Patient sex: F
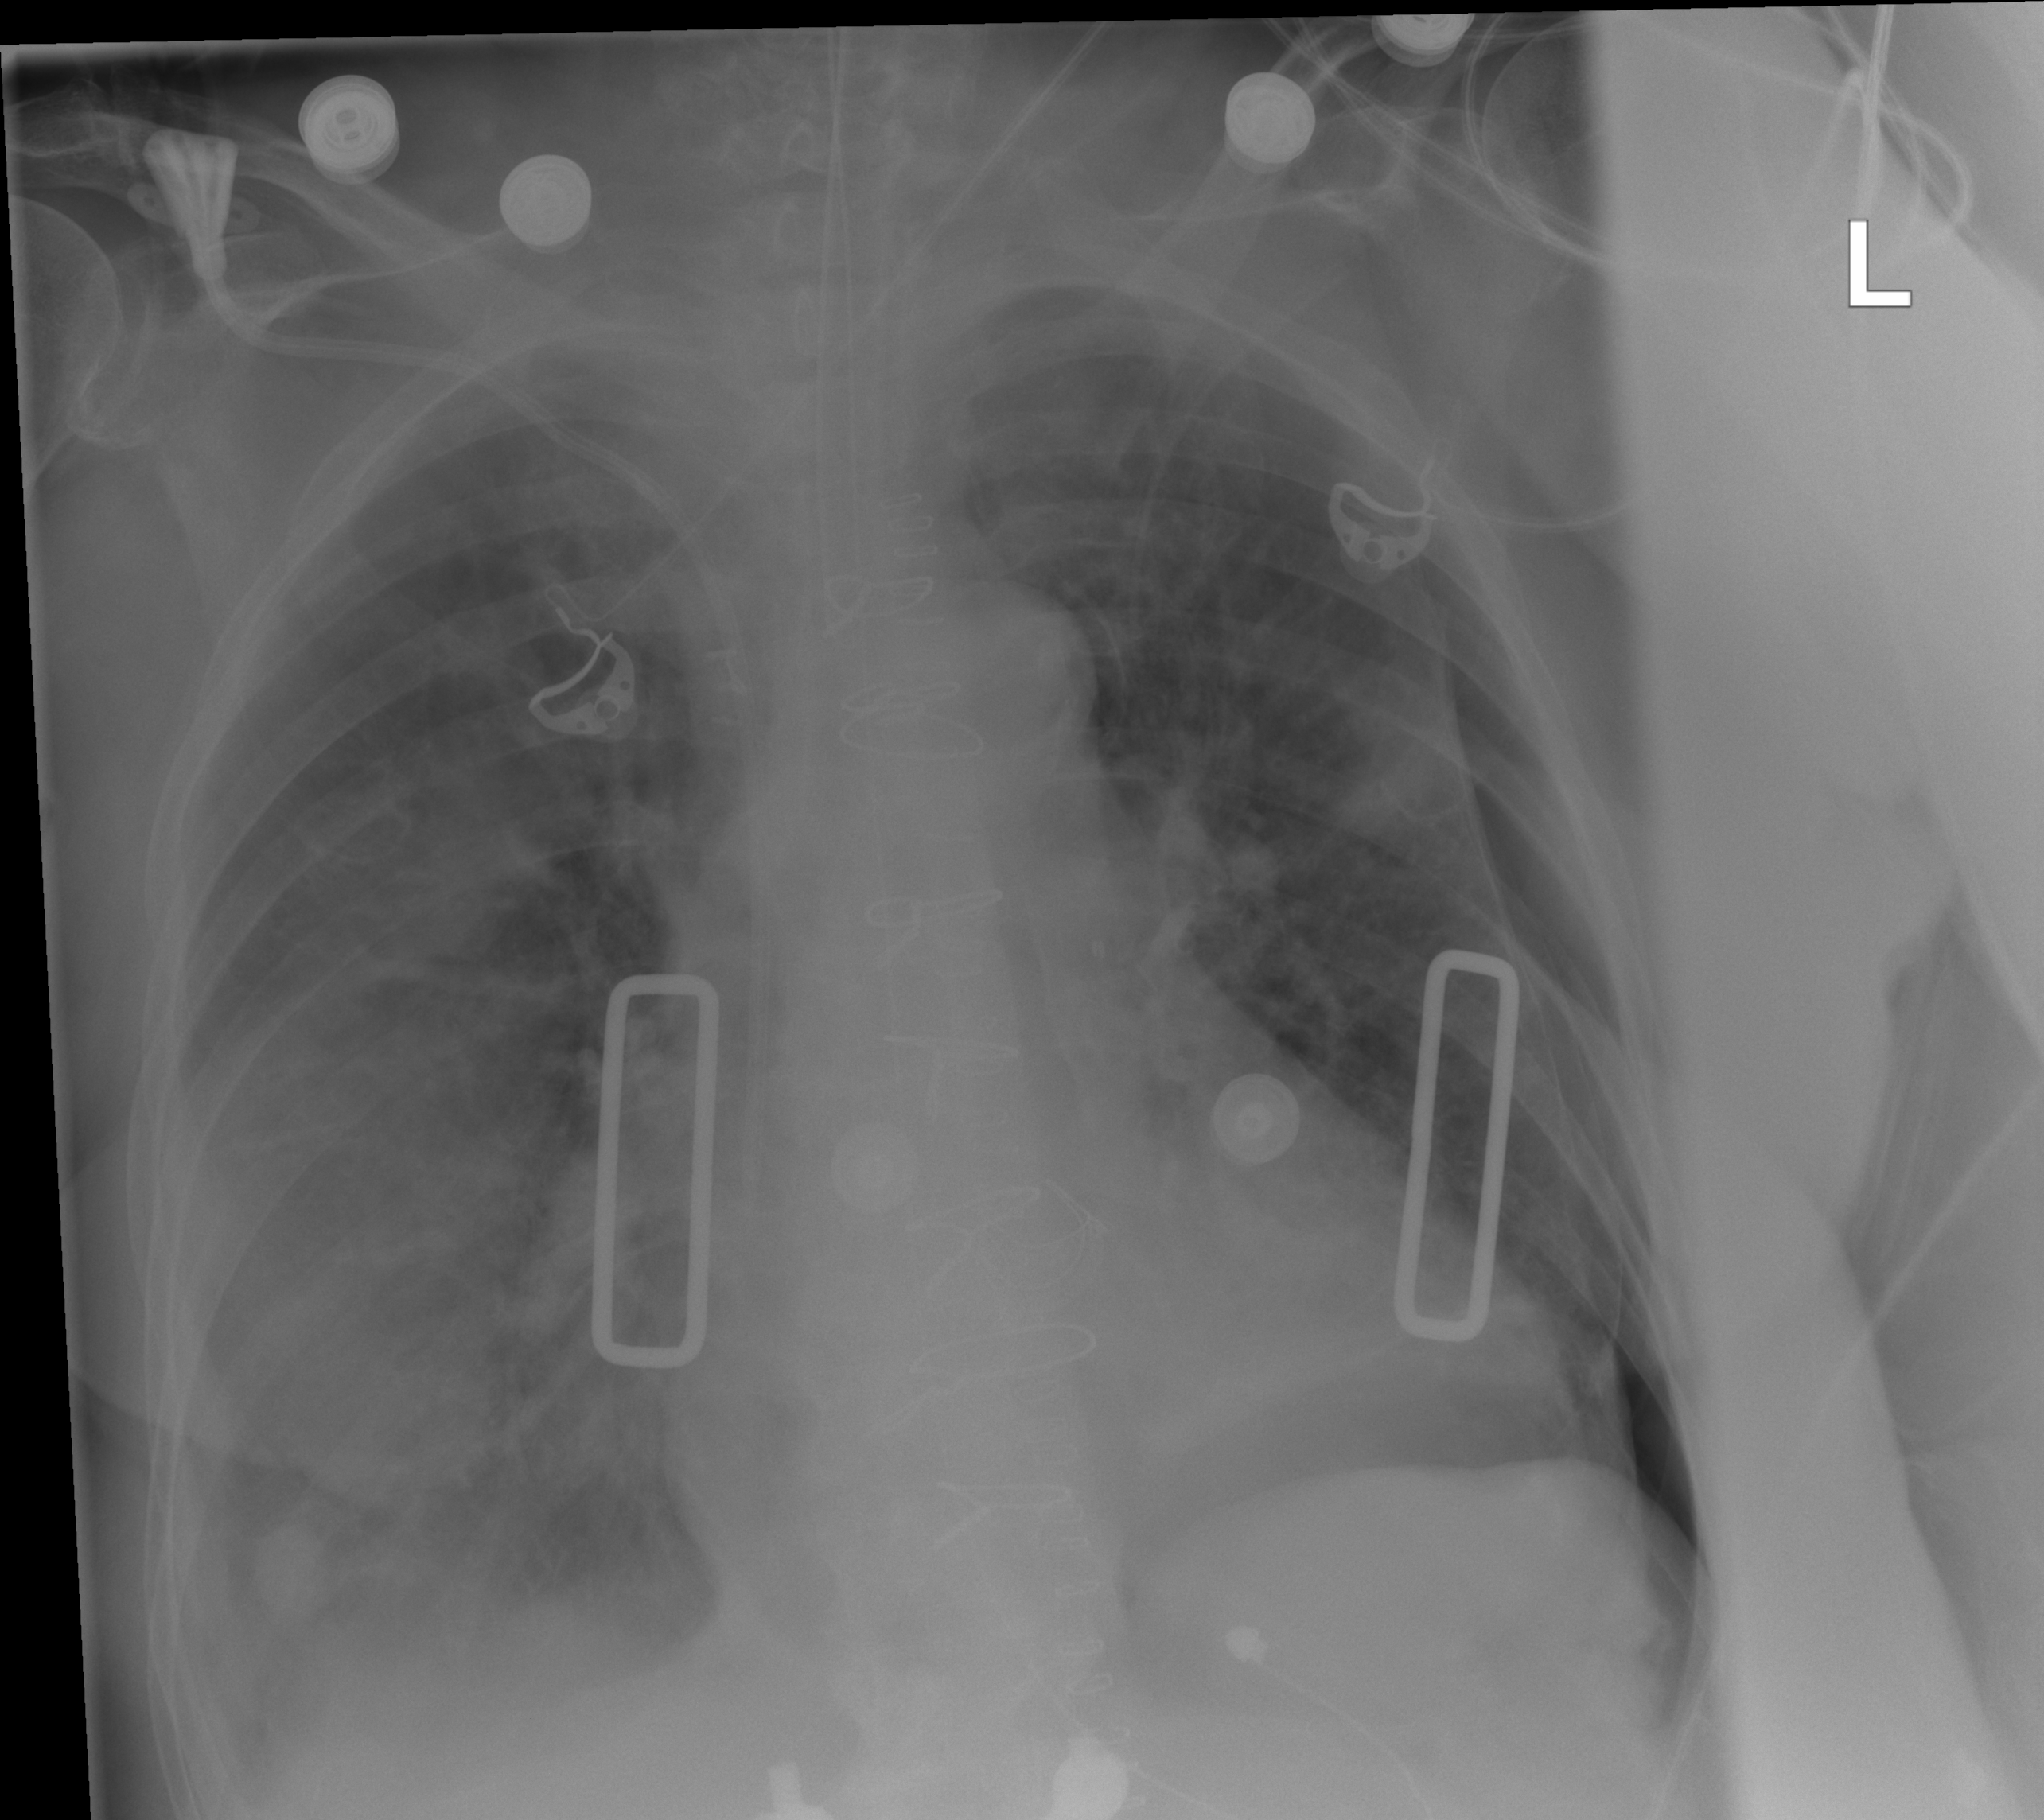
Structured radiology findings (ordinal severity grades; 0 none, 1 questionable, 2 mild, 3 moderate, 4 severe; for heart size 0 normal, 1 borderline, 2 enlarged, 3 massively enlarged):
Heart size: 2
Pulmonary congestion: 2
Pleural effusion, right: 2
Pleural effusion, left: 2
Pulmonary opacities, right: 2
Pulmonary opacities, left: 3
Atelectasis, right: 2
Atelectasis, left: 2